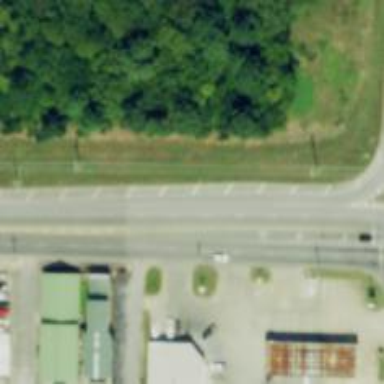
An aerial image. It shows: Secondary road with asphalt surface.